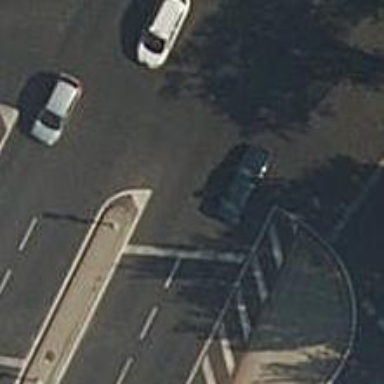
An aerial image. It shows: Road with traffic signals.